Aerial crown-view tile of a tropical tree (Barro Colorado Island, Panama), acquired 20250414:
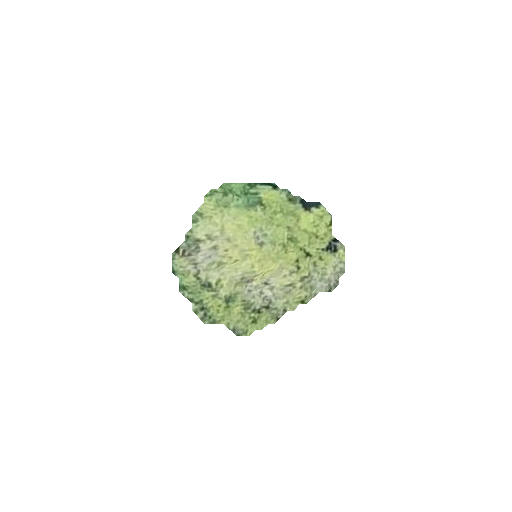
Species: Alseis blackiana
GBIF accepted scientific name: Alseis blackiana
Crown area: 27.564 m²